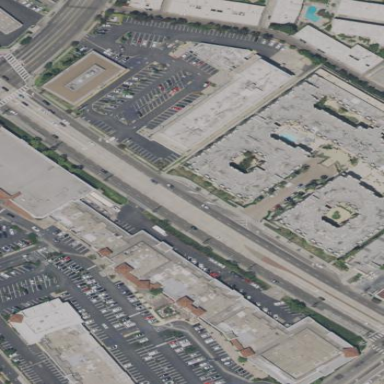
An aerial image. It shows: Retail building that serves as mall.